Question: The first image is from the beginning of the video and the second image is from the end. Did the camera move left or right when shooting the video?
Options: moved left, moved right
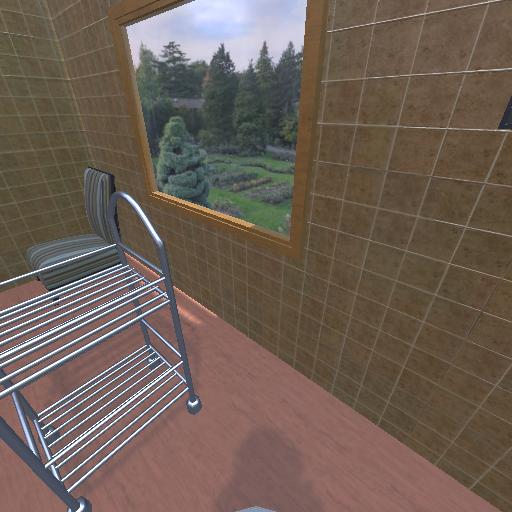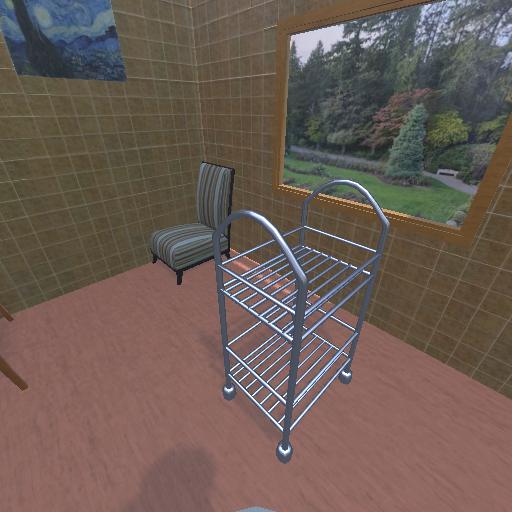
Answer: moved left